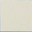
Piece: xx